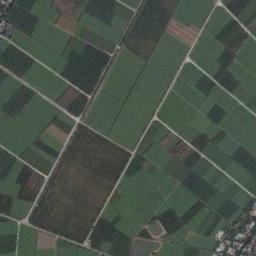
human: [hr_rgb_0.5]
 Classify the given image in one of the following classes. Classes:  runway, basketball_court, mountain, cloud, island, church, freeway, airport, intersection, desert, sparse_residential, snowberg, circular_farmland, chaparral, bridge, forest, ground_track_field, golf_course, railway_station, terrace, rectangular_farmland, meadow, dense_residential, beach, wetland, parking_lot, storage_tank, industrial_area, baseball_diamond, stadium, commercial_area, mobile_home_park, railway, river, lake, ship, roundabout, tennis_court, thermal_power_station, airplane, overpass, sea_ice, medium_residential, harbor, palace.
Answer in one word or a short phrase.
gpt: rectangular_farmland